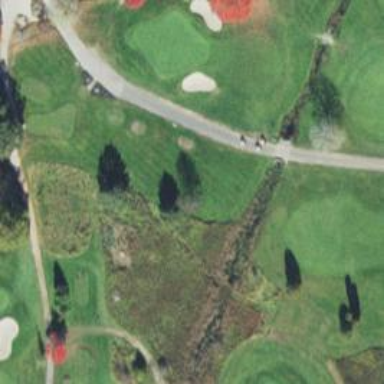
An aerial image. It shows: Service road used as golf cart path.